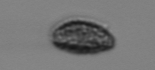
Label: Pseudochattonella_farcimen